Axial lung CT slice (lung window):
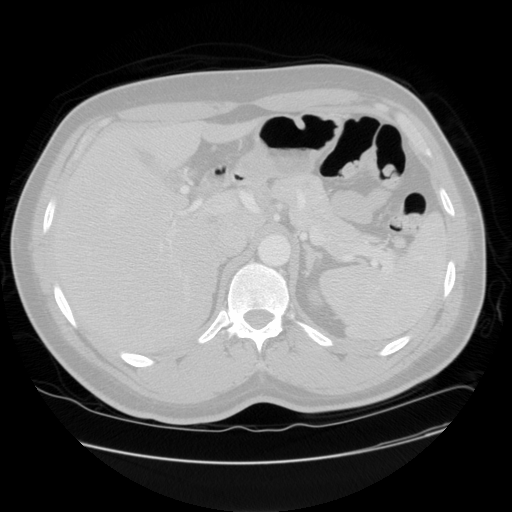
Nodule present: no